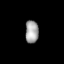
Tissue: lung
Cell type: Endothelial cells
Senescence score: 0.5837
Nuclear area (px): 293
Mean DAPI intensity: 163.229